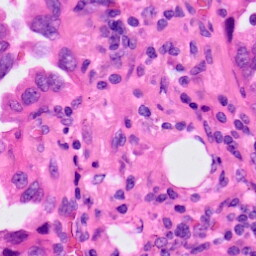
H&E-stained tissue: Lung